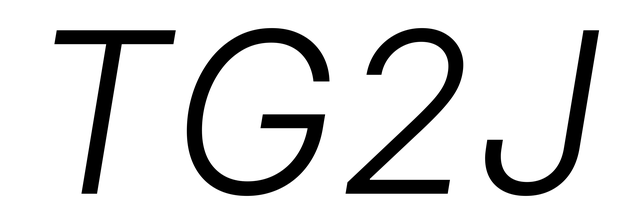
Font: Inter-Italic_Light_Italic